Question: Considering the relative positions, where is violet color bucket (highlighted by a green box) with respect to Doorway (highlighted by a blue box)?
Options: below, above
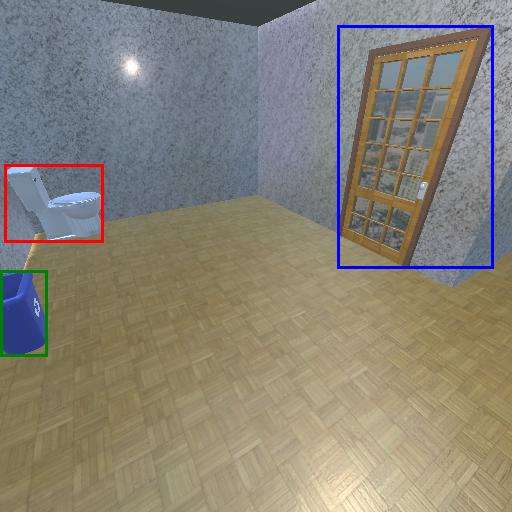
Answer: below